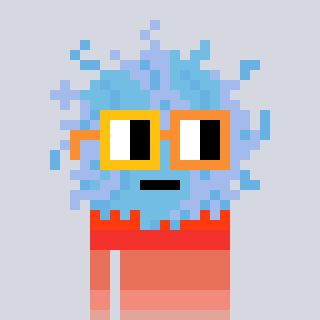
a pixel art character with square yellow and orange glasses, a lint-shaped head and a bege-colored body on a cool background